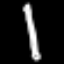
Label: pencil